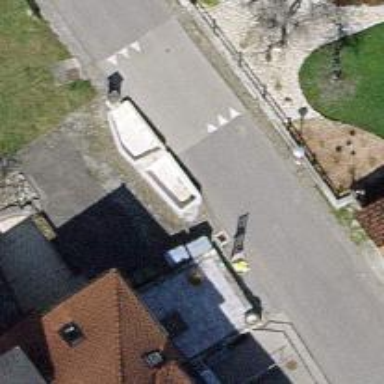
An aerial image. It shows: Fountain.